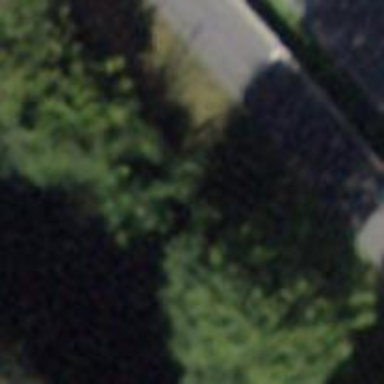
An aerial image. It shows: Paved path.